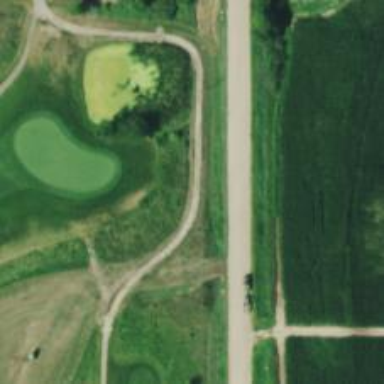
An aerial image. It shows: Path for both roads and golfers.